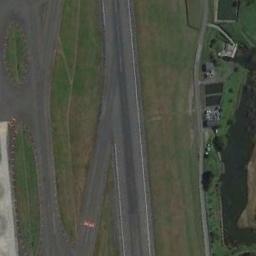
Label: runway